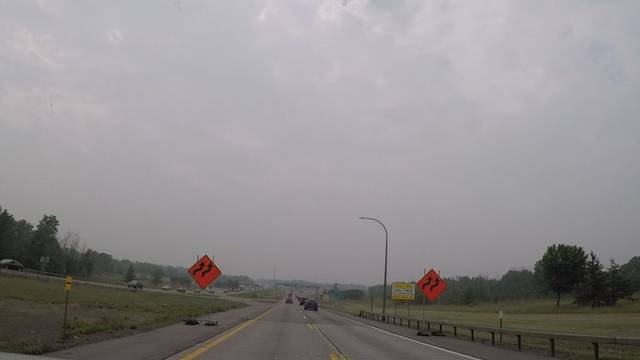
Region: Canada
Coordinates: 43.001, -78.941